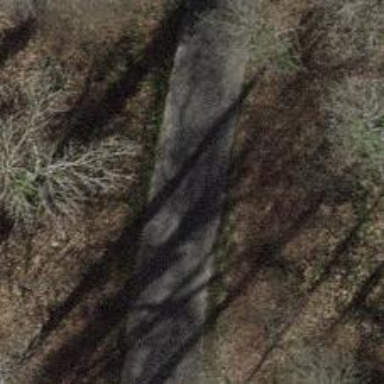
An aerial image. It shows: Unclassified road with asphalt surface.